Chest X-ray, PA view. Patient: 42 years old, sex M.
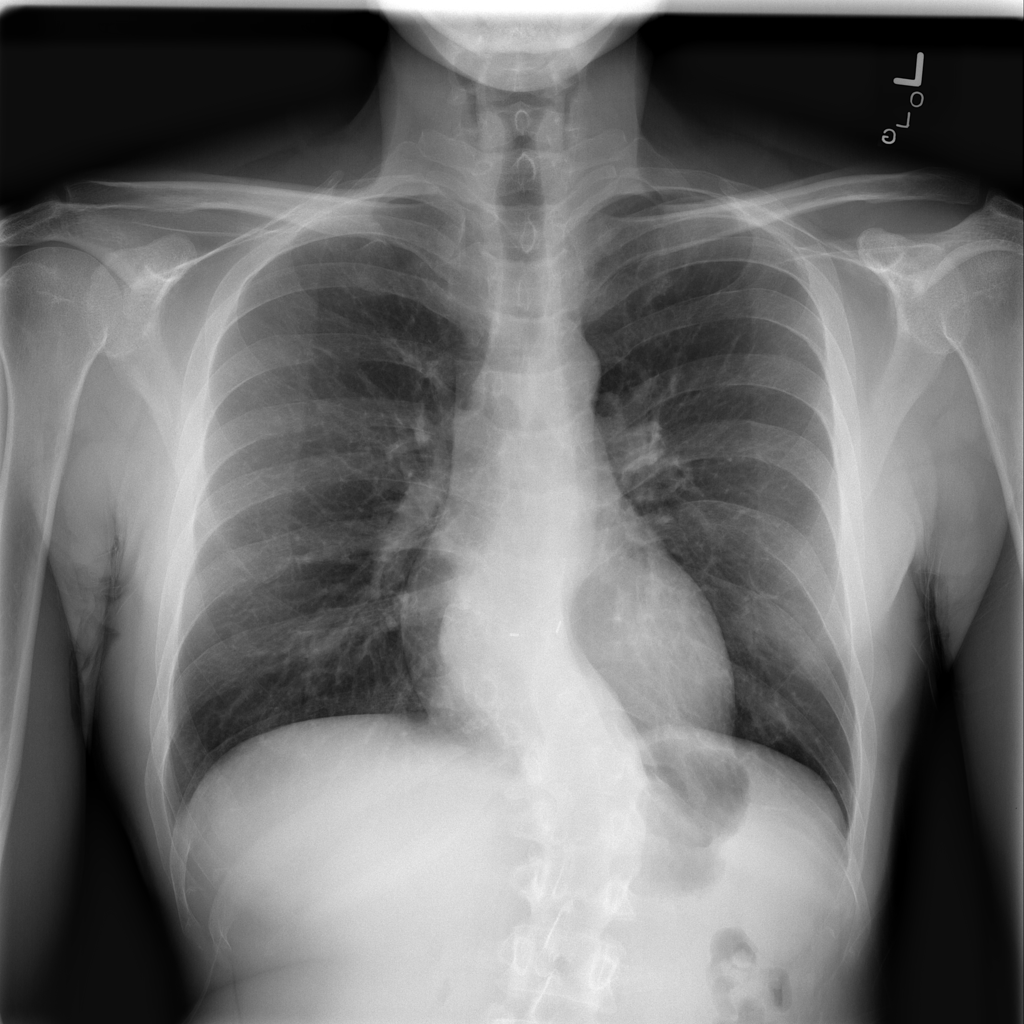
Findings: No Finding